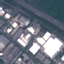
Land use / land cover: Industrial